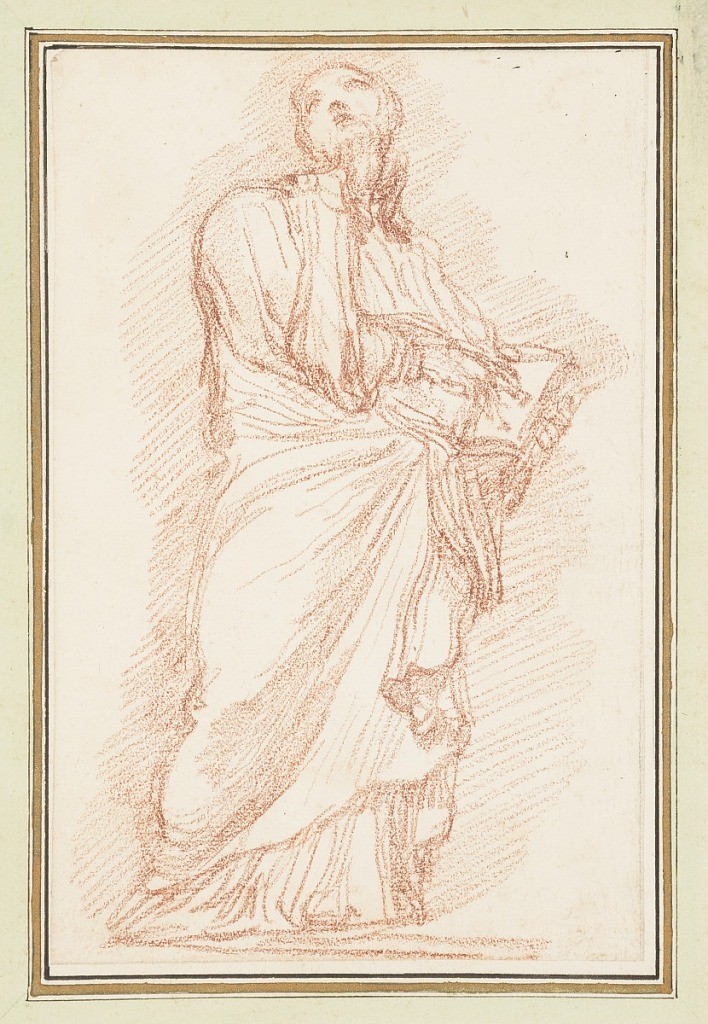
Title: St. Ignatius Loyola from St. Peter's colonnade
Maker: Giovanni Maria de Rossi
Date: ca. 1759–70
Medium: Red chalk on paper
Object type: Drawing
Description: Drawing after statue by Giovanni Maria de Rossi of St. Ignatius Loyola on the Northeast Colonnade. Standing robed figure holds a book in his left hand and points to it with his right, but looks upward and to the right.